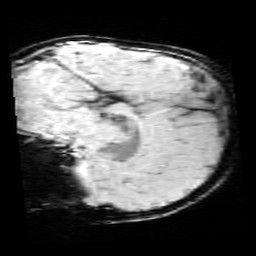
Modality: SWI
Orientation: sagittal
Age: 11
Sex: female
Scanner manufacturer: siemens
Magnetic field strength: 3 T
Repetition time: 0.027 s
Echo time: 0.02 s